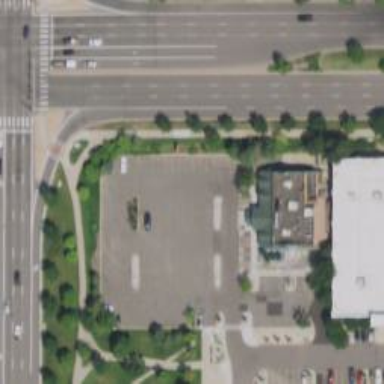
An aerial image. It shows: Parking area with surface.